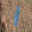
Label: 1